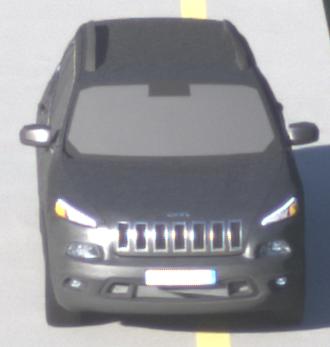
Make: Jeep
Model: Cherokee 3.2 V6 Pentastar
Detailed model: Cherokee (KL)
Model produced from: 2014/07
Model produced until: 2015/07
Doors: 5
Color: gray
Road condition: dry road
Daytime: sunrise or sunset
Contrast: medium contrast